Aerial crown-view tile of a tropical tree (Barro Colorado Island, Panama), acquired 20241216:
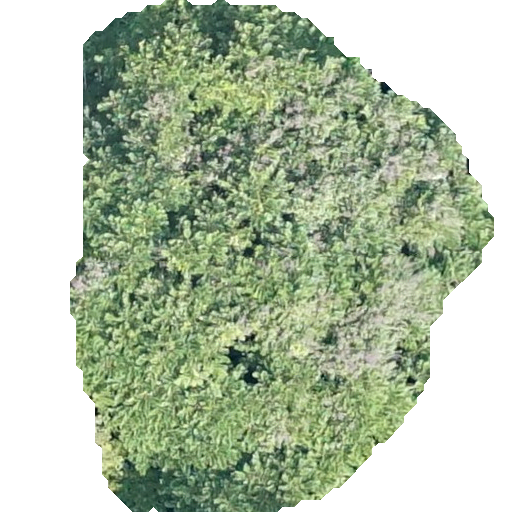
Species: Jacaranda copaia
GBIF accepted scientific name: Jacaranda copaia
Crown area: 238.045 m²